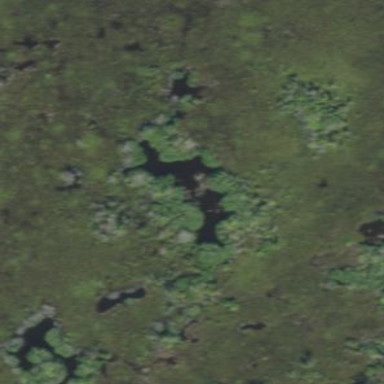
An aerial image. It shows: Peaceful pond surrounded by nature.